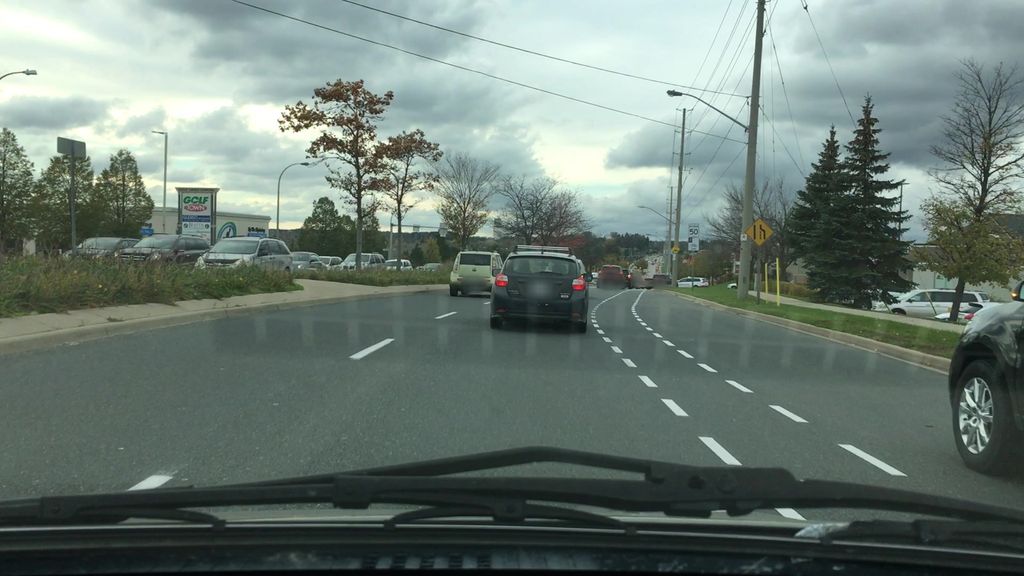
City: hamilton